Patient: sex M, age 64
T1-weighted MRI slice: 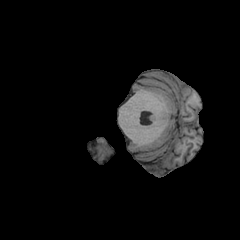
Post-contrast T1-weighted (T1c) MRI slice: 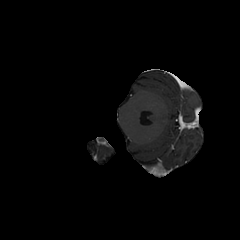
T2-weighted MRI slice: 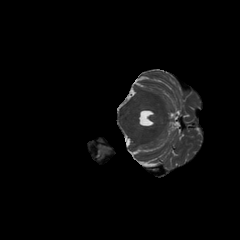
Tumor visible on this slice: no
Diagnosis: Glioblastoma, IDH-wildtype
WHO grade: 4